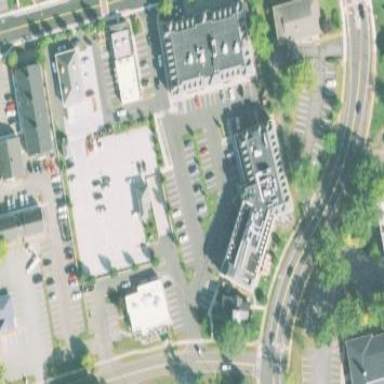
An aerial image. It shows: Retail area.